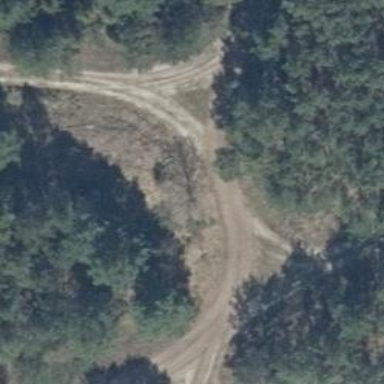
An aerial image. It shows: Dirt track road with grade 4 tracktype.